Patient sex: M
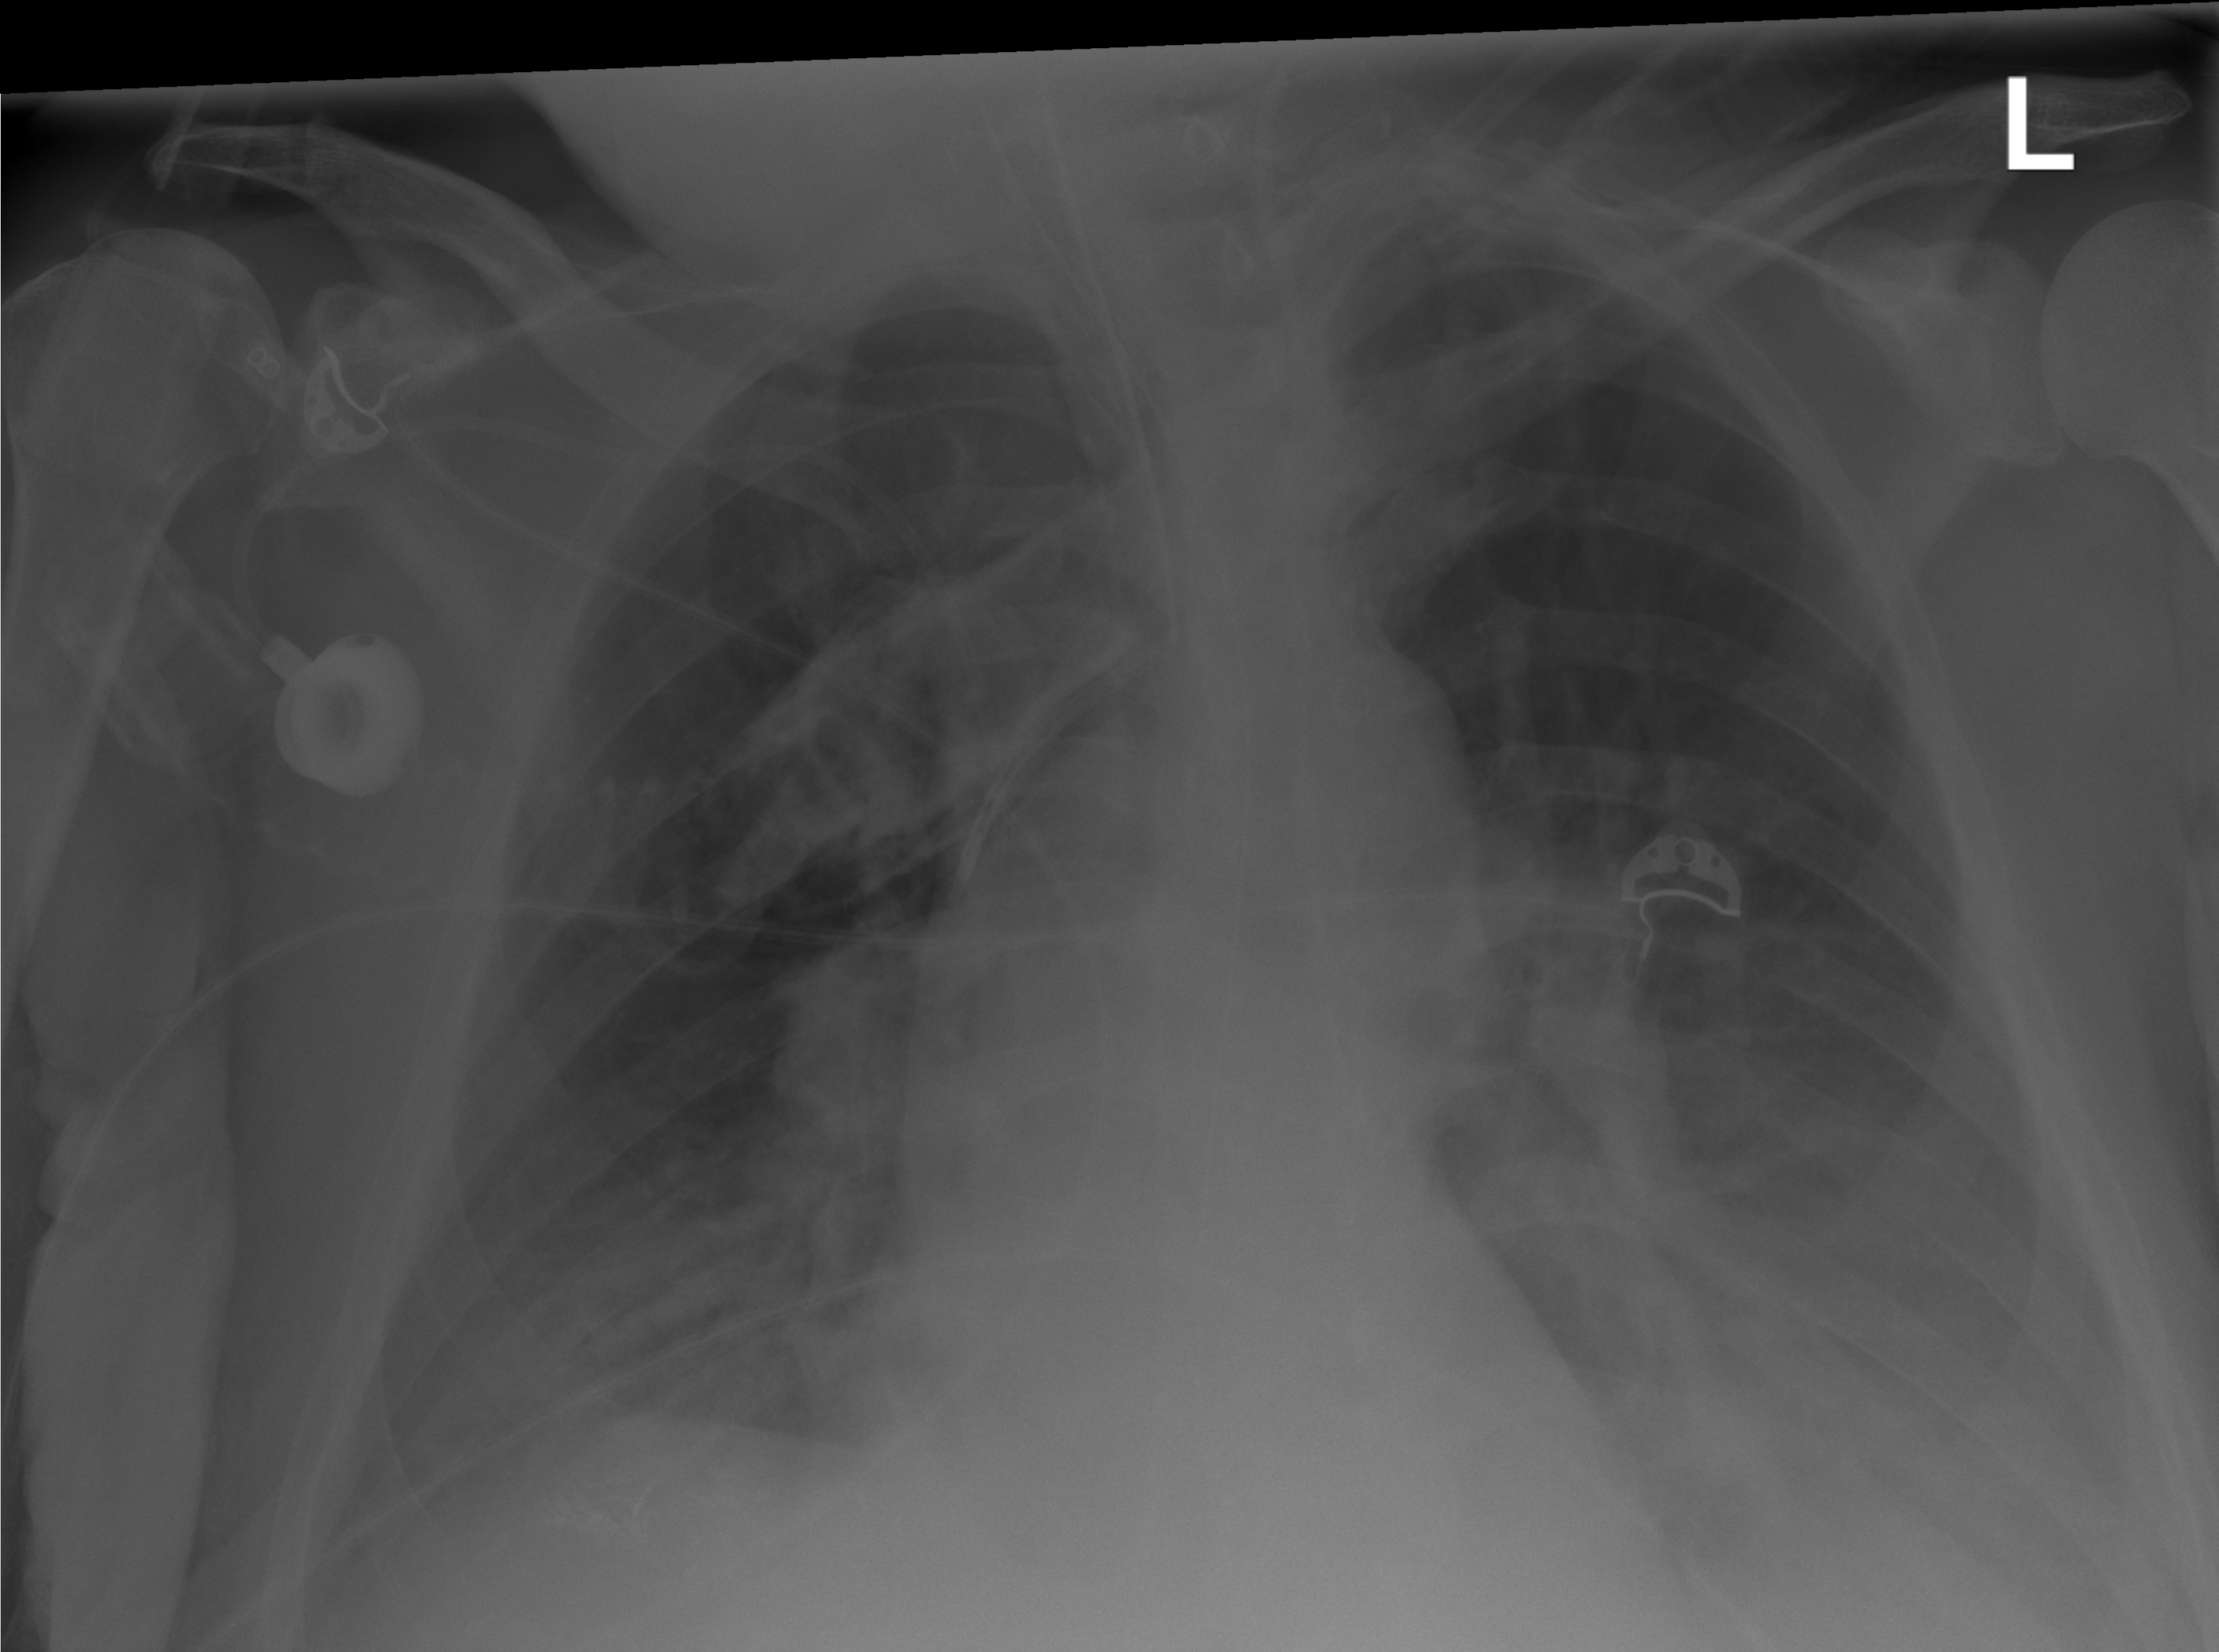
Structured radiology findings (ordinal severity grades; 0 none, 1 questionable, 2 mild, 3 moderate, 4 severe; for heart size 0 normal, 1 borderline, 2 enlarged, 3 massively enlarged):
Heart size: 0
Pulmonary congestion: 0
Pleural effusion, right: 1
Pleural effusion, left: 2
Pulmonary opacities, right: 0
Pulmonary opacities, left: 0
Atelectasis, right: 2
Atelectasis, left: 2